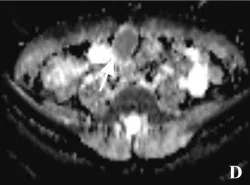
Contrast-enhanced magnetic resonance imaging (CE-MRI) of case. MRI showed a slightly high signal in T1-weighted imaging, and ,a slightly high signal in T2-weighted imaging, diffusion-weighted imaging (DWI), and ,apparent diffusion coefficient (ADC).
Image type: radiology (mri)